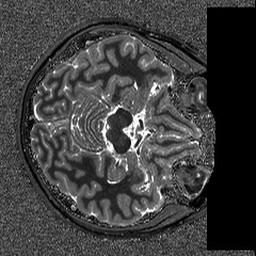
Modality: T1map
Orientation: axial
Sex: male